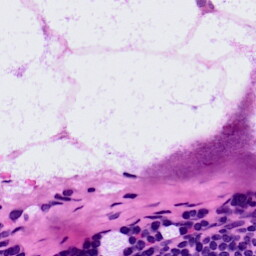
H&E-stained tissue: LymphNode